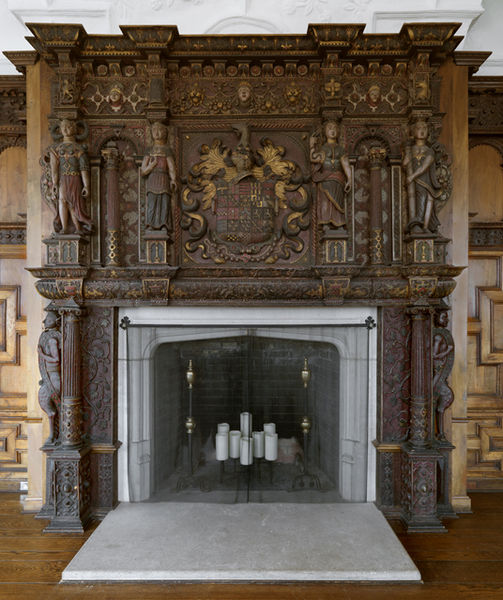
Titel: Rotherwas room
Standort: Amherst (Massachusetts, USA)
Institution: Mead Art Museum, Amherst College
Schlagwörter: column, men, ornate, white, figures, brown, floor, wooden, wood, man, stone, knight, glass, photo, statue, marble, mantle, fireplace, statues, medieval, coat of arms, crest, candle, pillar, candles, carving, mantel, photograph, photography, candlestick, emblem, grate, carved, carvings, carwing, candlesticks, lions, hearth, herald, mahogany, collum, mantels, herealdry, columnt